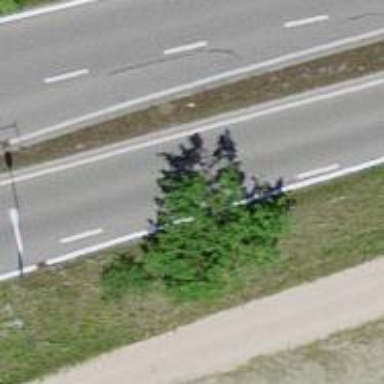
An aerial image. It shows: Secondary road with asphalt surface.